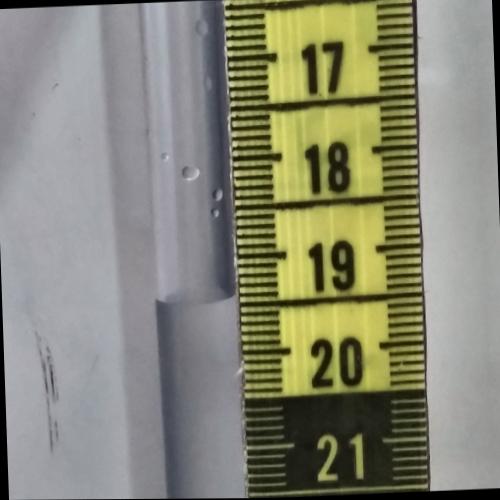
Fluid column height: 19.4 cm